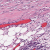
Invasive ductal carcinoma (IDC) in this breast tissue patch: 0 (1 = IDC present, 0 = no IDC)